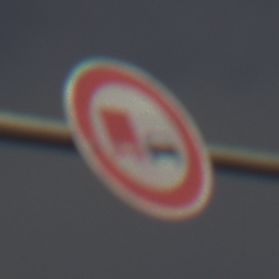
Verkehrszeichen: UeberholverbotKraftfahrzeuge
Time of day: SunriseSunset
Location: Outdoor (Nature)
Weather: PartlyCloudy
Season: NotSpecified
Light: Natural